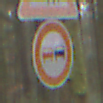
Verkehrszeichen: Ueberholverbot
Zusatzzeichen oben: ReiterRechts
Umgebung: Outdoor, Nature
Tageszeit: Midday
Wetter: Overcast
Licht: Natural
Jahreszeit: NotSpecified
Kontrast: LowContrast